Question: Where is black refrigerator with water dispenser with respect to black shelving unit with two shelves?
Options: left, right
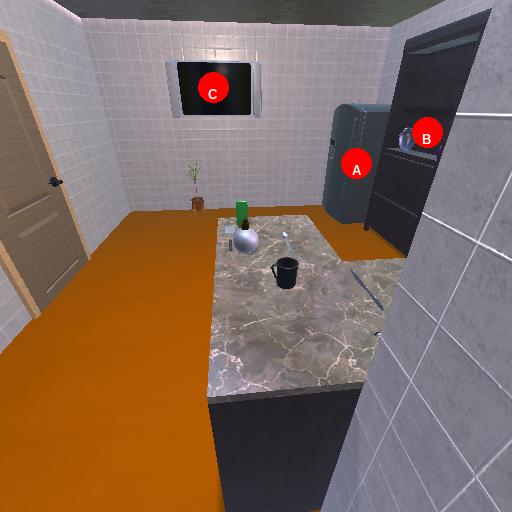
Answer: left